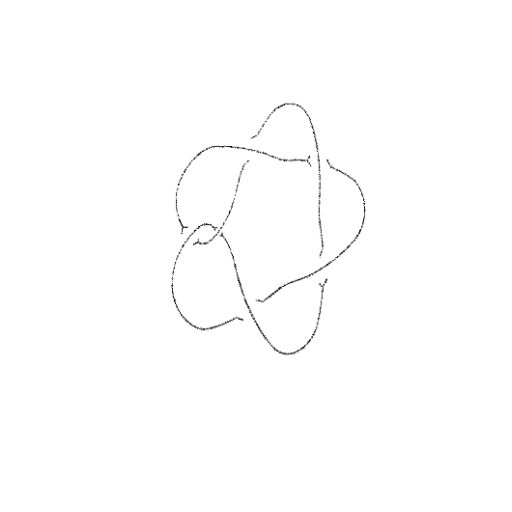
Crossing number: 6